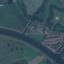
Land use / land cover class: River